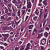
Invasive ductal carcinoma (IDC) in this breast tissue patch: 1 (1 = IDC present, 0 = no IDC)